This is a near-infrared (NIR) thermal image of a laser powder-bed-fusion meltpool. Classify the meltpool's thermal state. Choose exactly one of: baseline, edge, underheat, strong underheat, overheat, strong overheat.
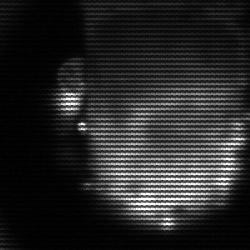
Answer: baseline